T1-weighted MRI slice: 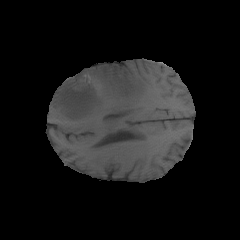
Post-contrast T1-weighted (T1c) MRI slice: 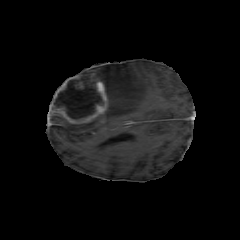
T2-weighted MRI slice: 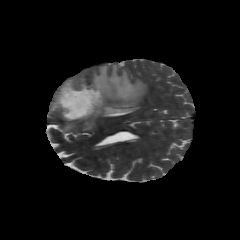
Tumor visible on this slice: yes